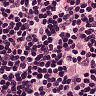
Metastatic tissue present: no